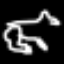
Label: frog